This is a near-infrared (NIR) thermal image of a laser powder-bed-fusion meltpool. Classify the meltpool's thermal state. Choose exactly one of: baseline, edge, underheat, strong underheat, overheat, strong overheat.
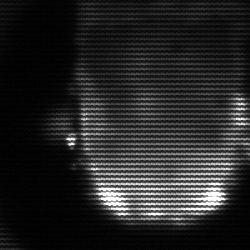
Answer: baseline